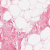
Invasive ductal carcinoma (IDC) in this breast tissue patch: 0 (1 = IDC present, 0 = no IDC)